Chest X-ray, PA view. Patient: 30 years old, sex M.
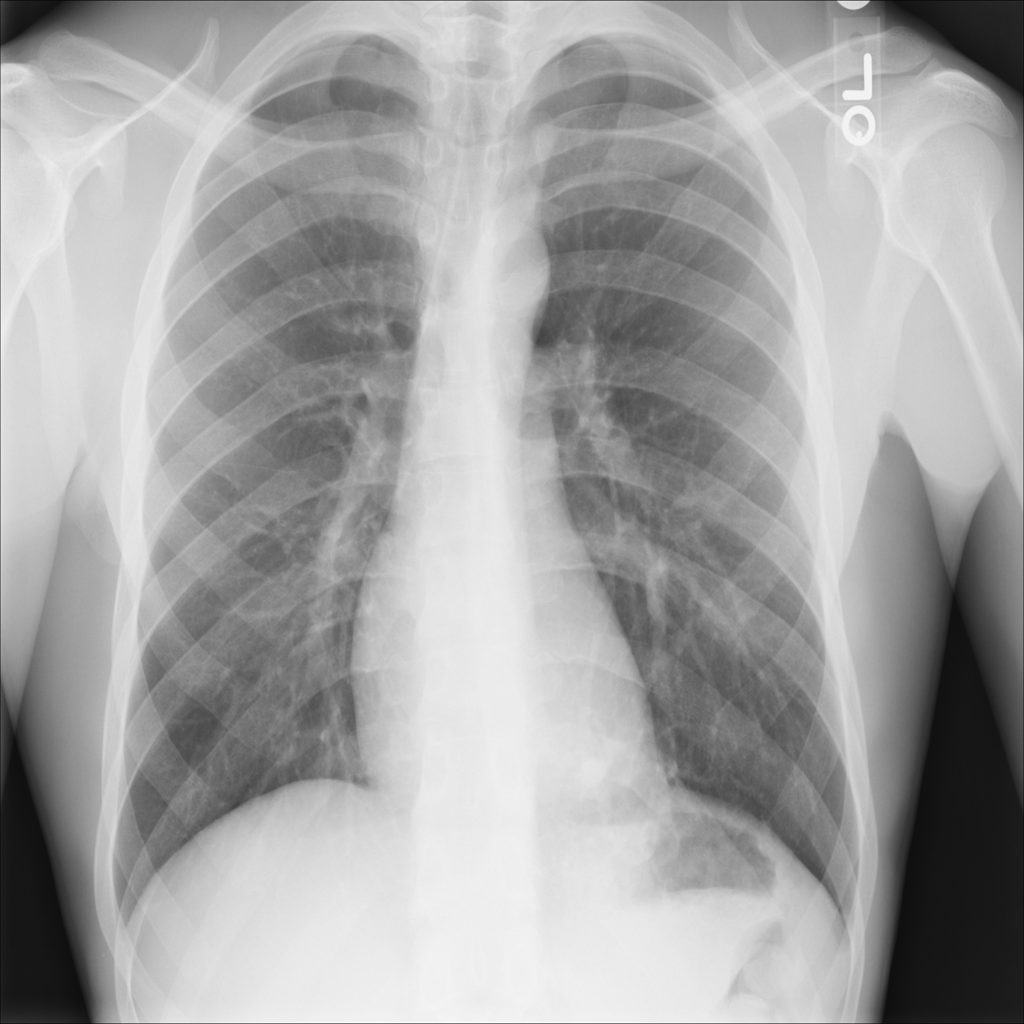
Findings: No Finding